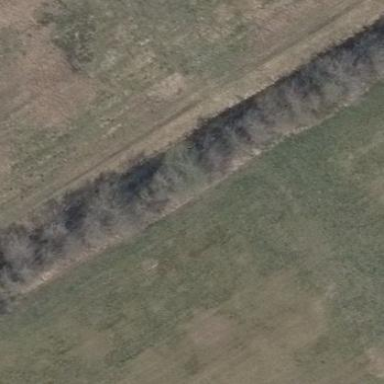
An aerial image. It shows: Ditch filled with water.